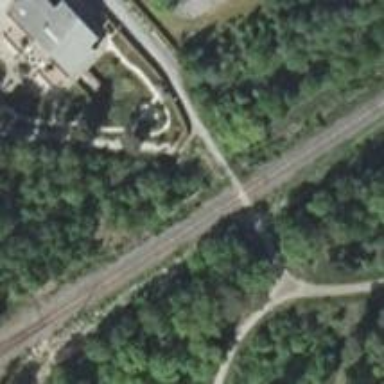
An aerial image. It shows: Railway crossing with saltire markings.